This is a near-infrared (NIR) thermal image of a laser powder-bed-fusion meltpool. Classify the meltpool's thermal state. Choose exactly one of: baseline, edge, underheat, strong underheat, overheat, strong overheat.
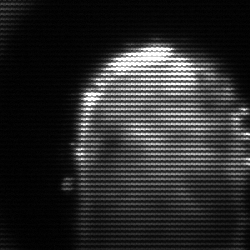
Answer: baseline